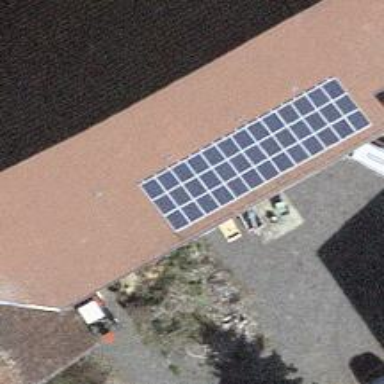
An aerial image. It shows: Solar power generator utilizing photovoltaic technology with solar photovoltaic panels.